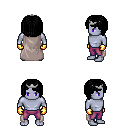
a pixel art fantasy rpg character, male body template, dark elf, purple skin, gray cape, magenta pants, black pageboy hairstyle, silver tiara, gold gloves, four views (front, back, left, right), 2x2 character sprite sheet, small pixel art, hard edges, no anti-aliasing